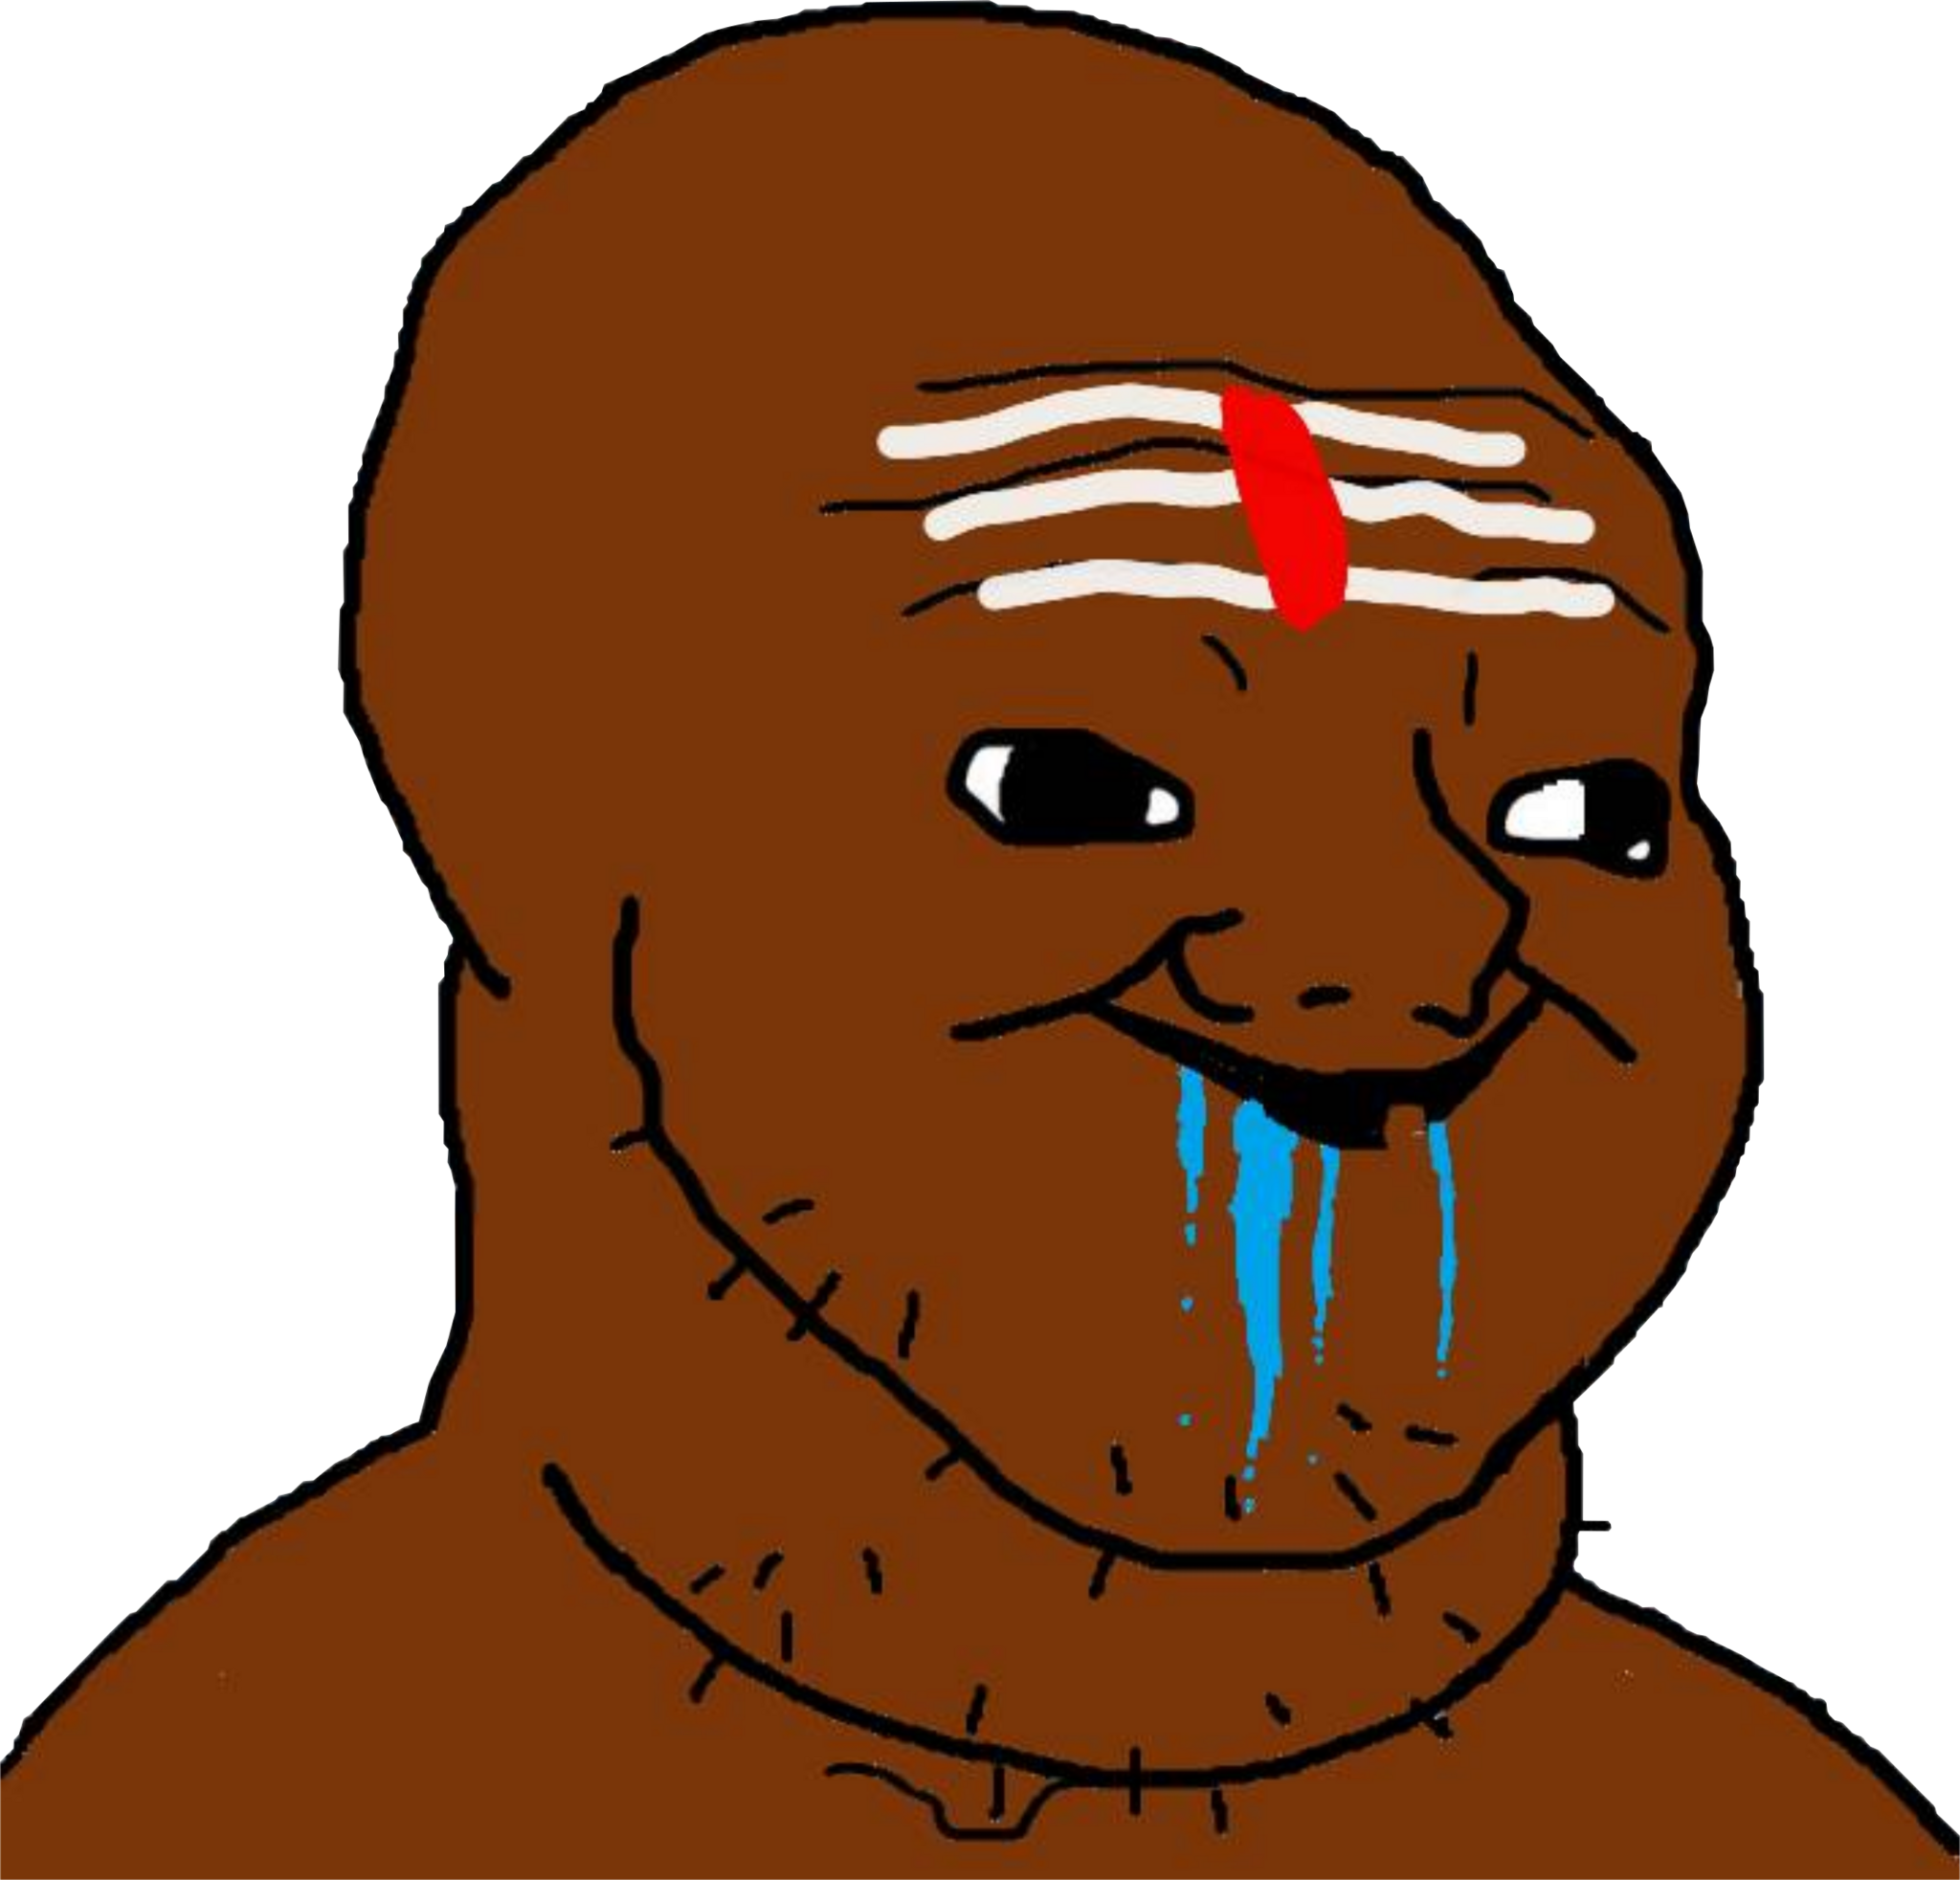
Label: 5_Brainlet